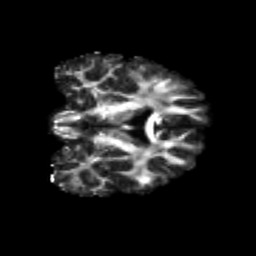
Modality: FA
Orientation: coronal
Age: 29
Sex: male
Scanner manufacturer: siemens
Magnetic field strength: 3 T
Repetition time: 3.5 s
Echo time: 0.125 s